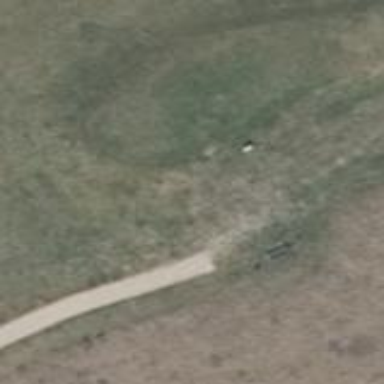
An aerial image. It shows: Golf tee.